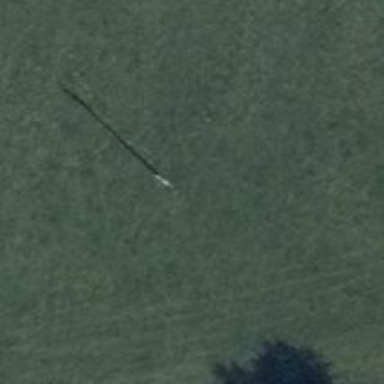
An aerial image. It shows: Minor power line.